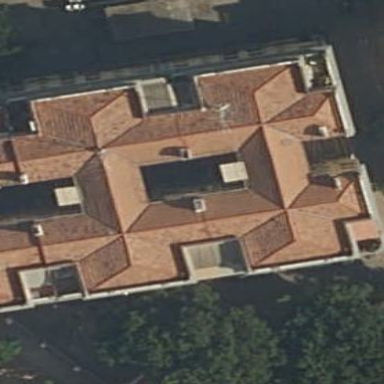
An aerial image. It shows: Residential building.